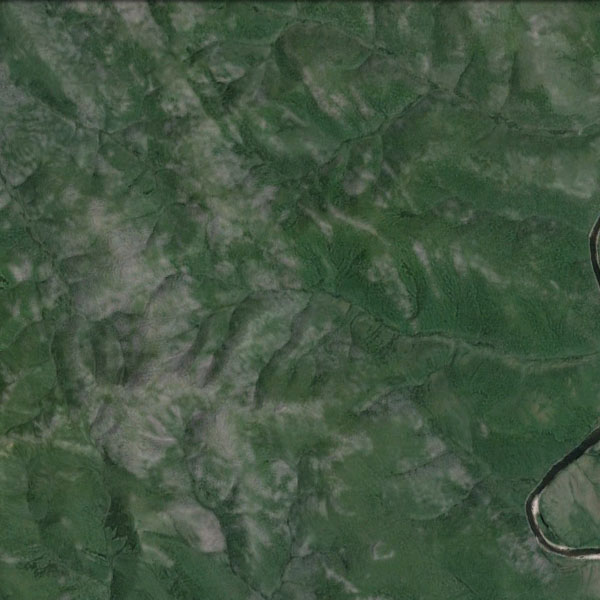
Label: Mountain